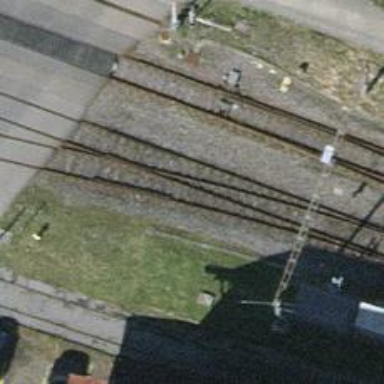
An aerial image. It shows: Preserved railway track with 1 electrified contact line.